Interaction volume radius: 5 \u00c5
Interaction volume height: 25 \u00c5
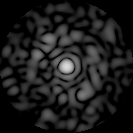
Disorder parameter: 0.8385